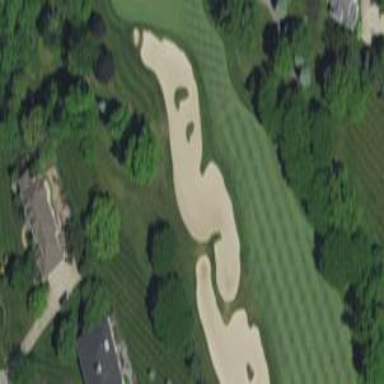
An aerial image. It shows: Sand bunker on golf course.